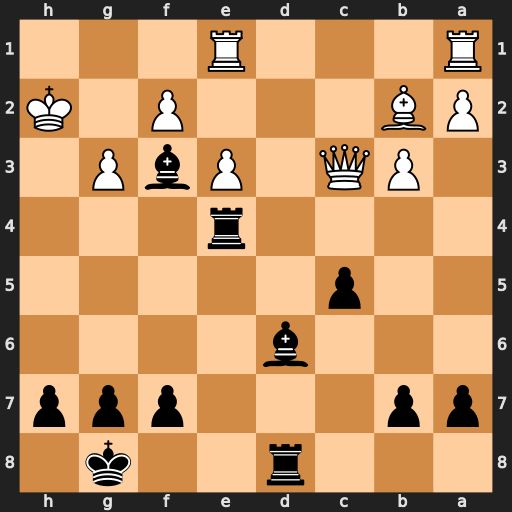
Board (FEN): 3r2k1/pp3ppp/3b4/2p5/4r3/1PQ1PbP1/PB3P1K/R3R3
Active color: b
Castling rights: -
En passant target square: -
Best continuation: Rh4+ Kg1 Rh1#